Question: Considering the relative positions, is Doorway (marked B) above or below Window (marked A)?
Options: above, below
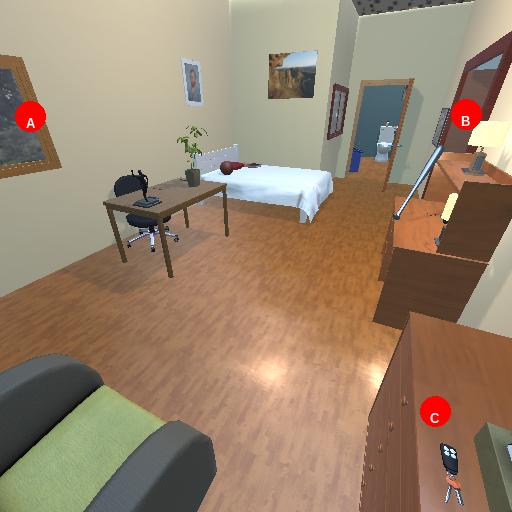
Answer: above